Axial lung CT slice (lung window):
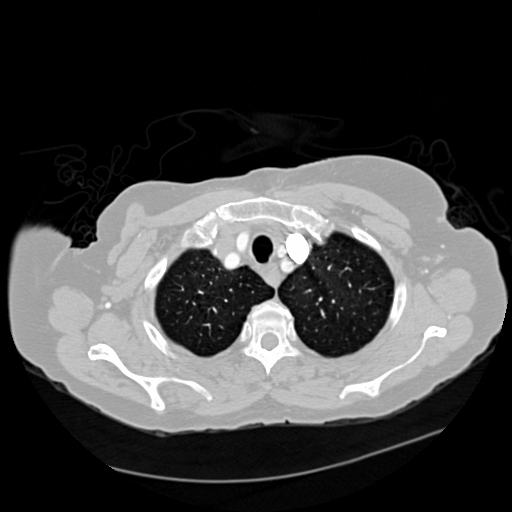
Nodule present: no